Interaction volume radius: 5 \u00c5
Interaction volume height: 15 \u00c5
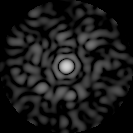
Disorder parameter: 0.8523